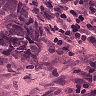
Metastatic tissue present: yes